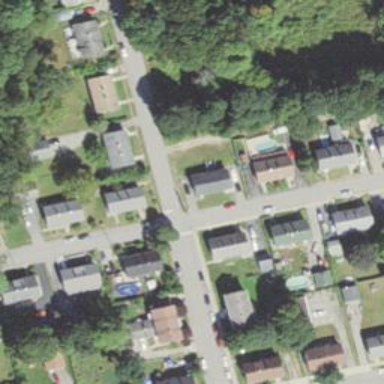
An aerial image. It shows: Residential driveway.